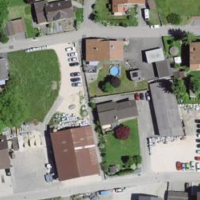
EUNIS habitat code: 54
Species observed at this site:
Fagus sylvatica